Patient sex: M
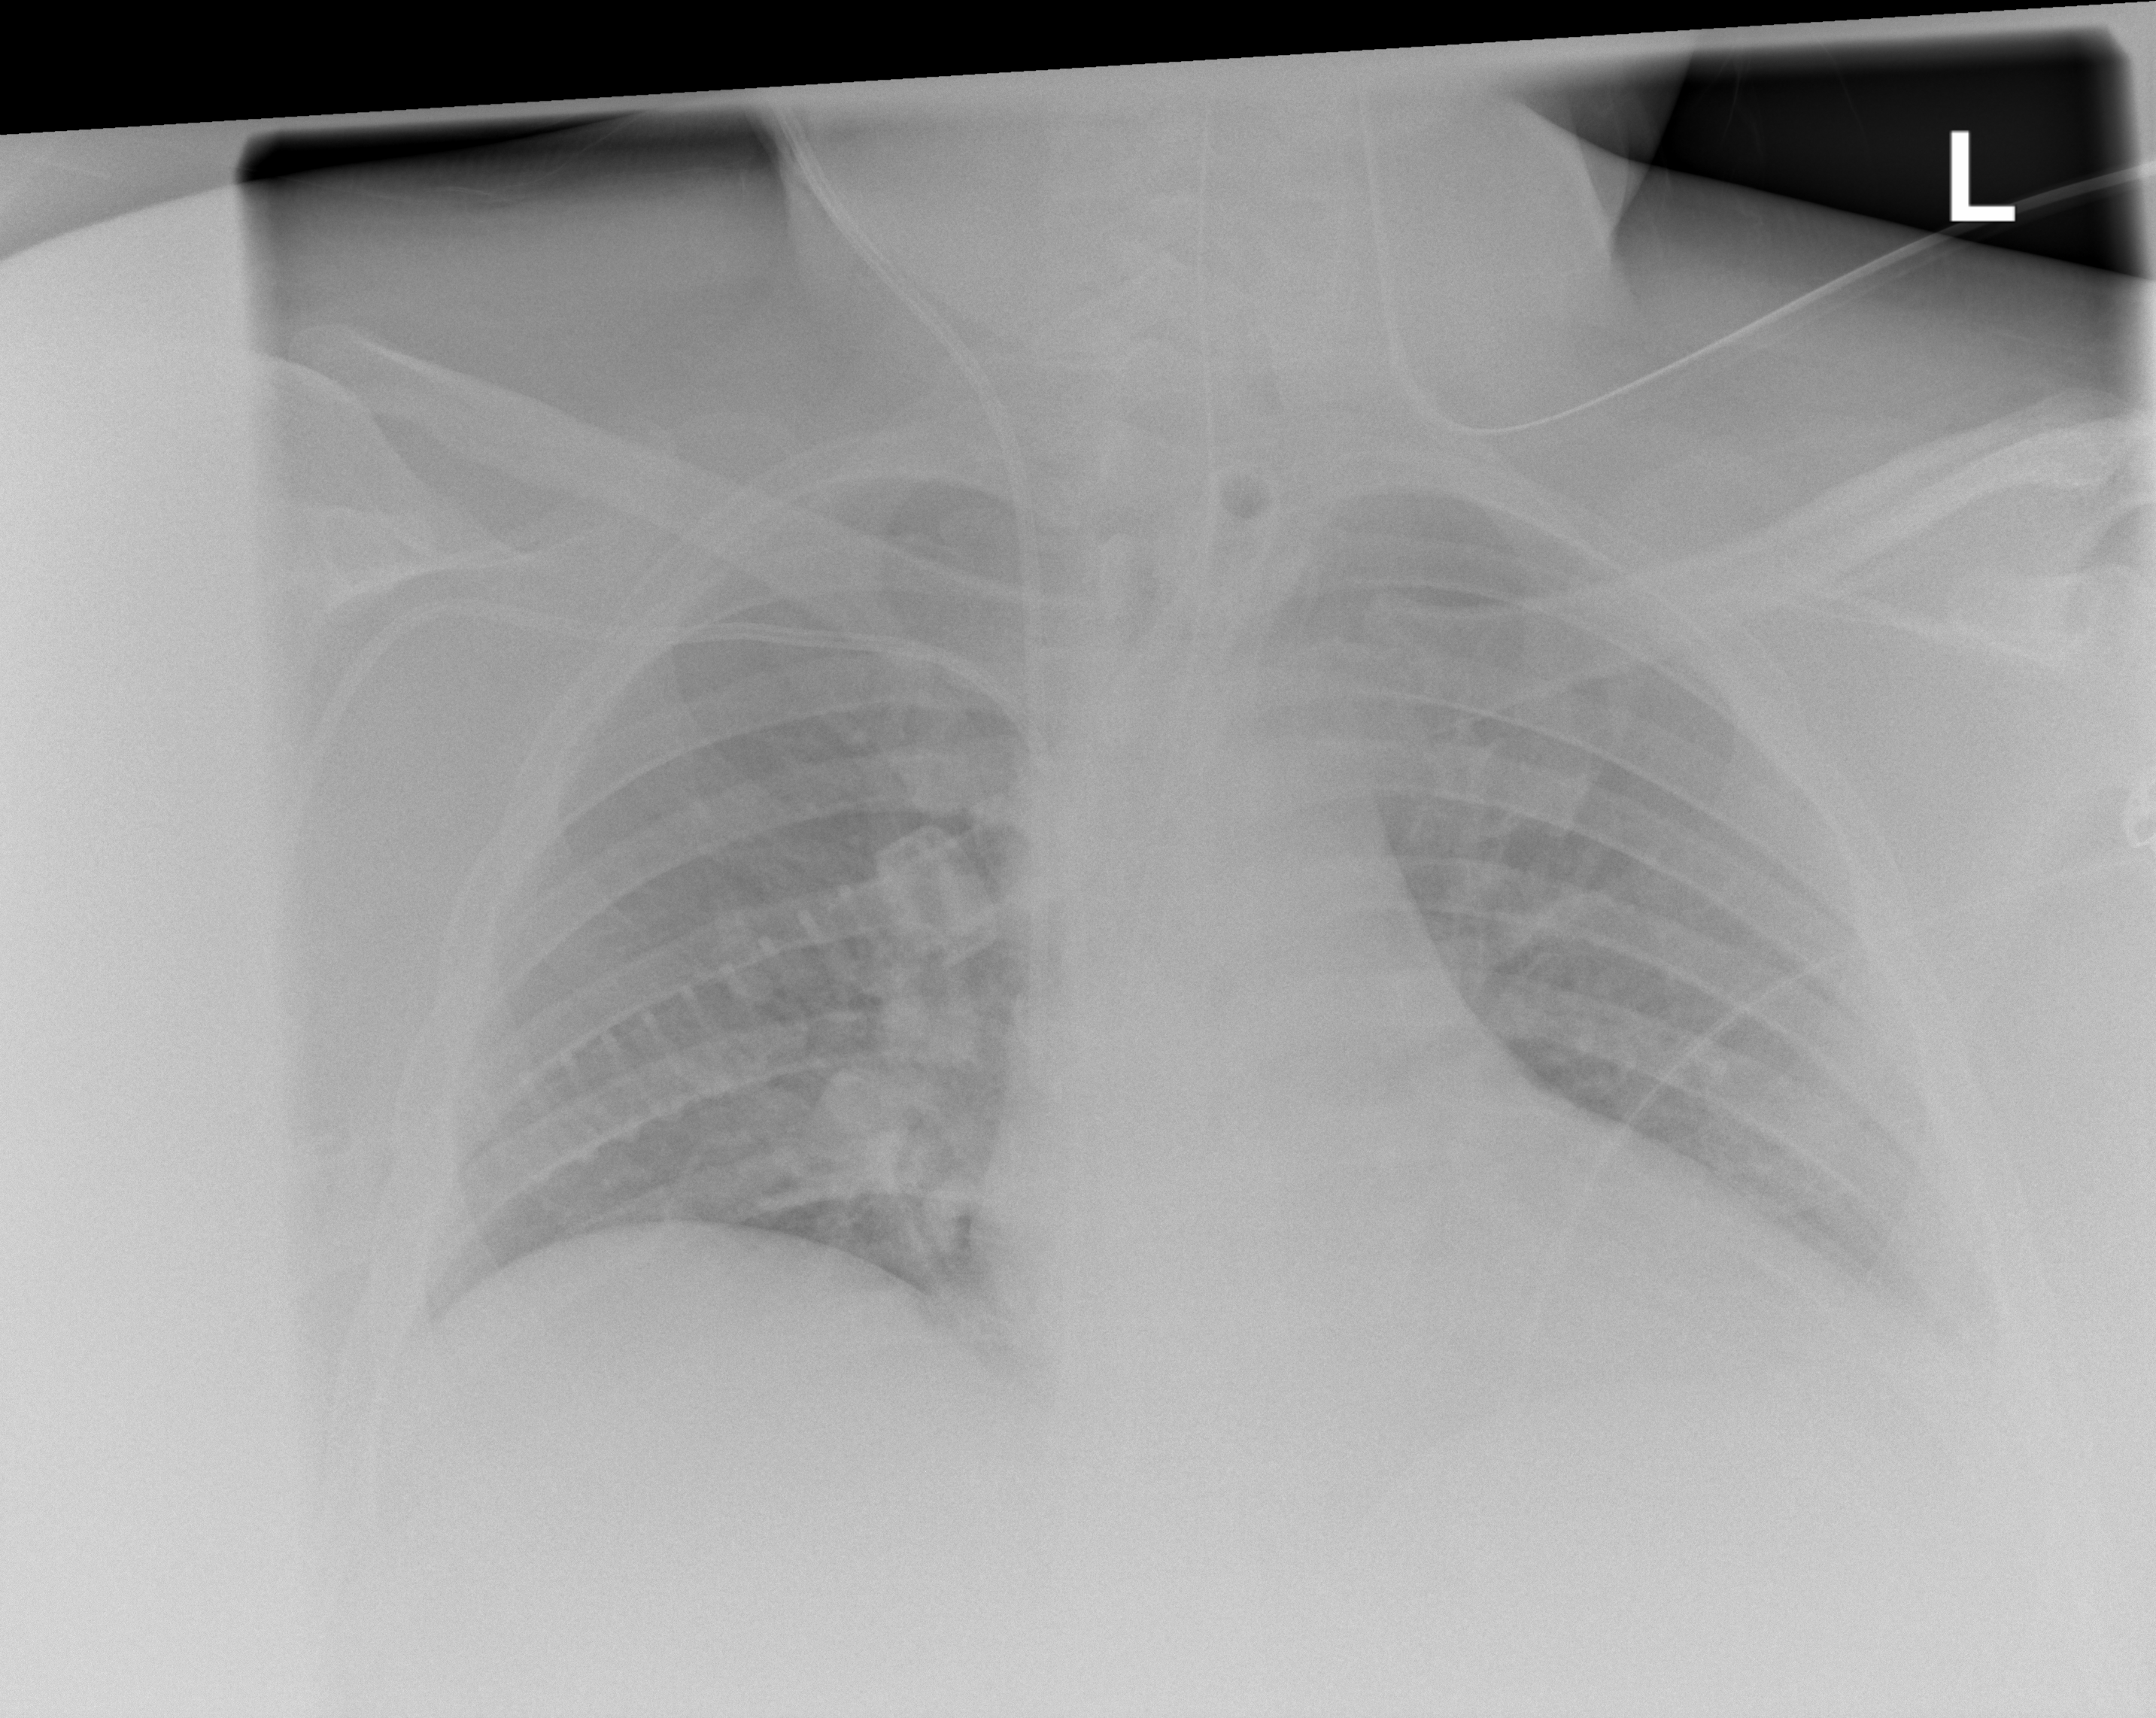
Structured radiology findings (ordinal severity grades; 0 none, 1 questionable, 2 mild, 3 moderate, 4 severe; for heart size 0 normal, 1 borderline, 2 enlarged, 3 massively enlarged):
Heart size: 2
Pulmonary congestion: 2
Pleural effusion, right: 0
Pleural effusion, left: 2
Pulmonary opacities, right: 2
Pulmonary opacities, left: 2
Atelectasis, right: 0
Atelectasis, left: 2